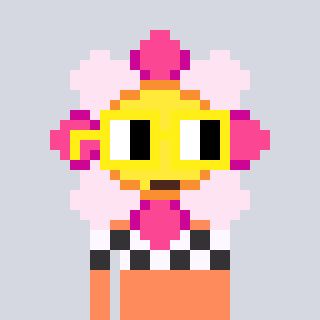
a pixel art character with square yellow glasses, a flower-shaped head and a peachy-colored body on a cool background